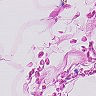
Metastatic tissue present: no